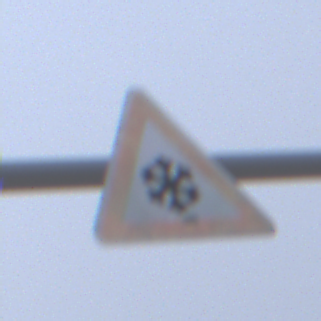
Verkehrszeichen: SchneeOderEisglaette
Umgebung: Outdoor, Nature
Tageszeit: SunriseSunset
Wetter: Overcast
Licht: Natural
Jahreszeit: NotSpecified
Kontrast: LowContrast